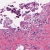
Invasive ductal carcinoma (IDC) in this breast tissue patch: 0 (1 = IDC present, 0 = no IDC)